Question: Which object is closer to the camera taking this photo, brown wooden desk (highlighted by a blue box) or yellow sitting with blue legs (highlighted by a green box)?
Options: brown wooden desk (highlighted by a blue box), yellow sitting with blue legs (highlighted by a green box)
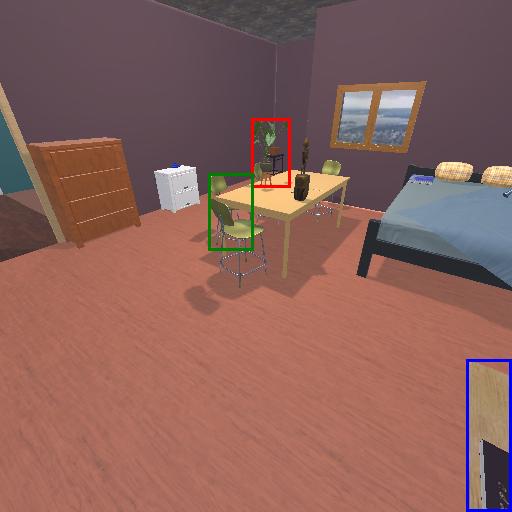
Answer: brown wooden desk (highlighted by a blue box)